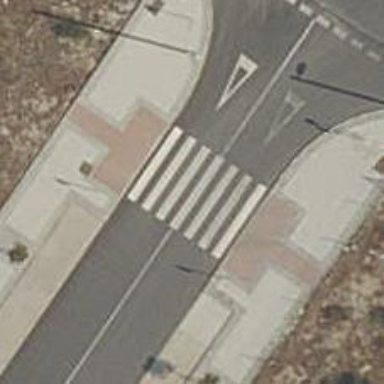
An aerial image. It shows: Unmarked crossing with zebra crossing reference.